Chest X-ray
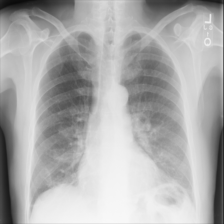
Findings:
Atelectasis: negative
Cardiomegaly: negative
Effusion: negative
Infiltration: negative
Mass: negative
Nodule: negative
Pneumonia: negative
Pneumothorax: negative
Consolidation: positive
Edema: negative
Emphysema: negative
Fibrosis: negative
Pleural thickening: negative
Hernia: negative